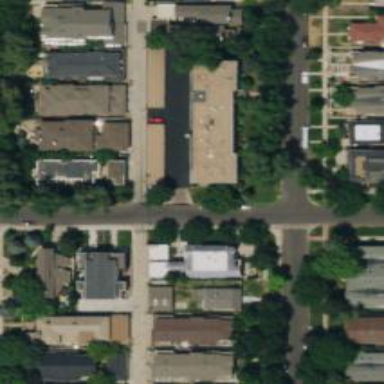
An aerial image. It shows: Alleyway designated as service road.